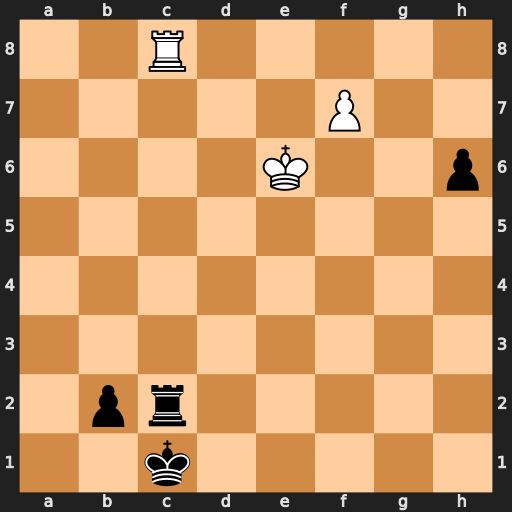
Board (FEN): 2R5/5P2/4K2p/8/8/8/1pr5/2k5
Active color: w
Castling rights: -
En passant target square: -
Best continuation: f8=Q Rxc8 Qxc8+